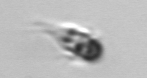
Label: Mesodinium